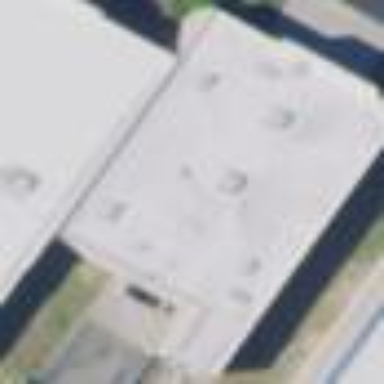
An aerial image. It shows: Building.